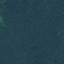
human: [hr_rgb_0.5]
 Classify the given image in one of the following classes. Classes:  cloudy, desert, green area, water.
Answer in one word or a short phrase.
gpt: green area